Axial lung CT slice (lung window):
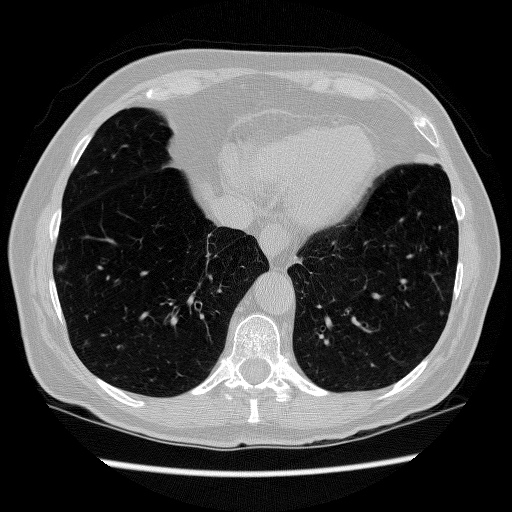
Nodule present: yes
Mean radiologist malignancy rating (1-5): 4